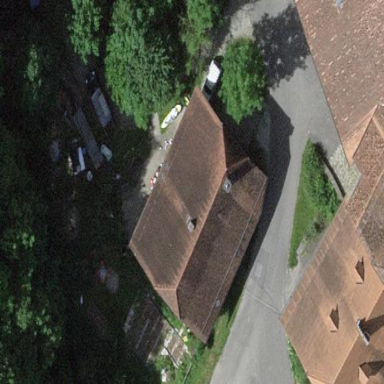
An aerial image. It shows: Residential building with half-hipped roof shape.